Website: home-depot
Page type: billing-address
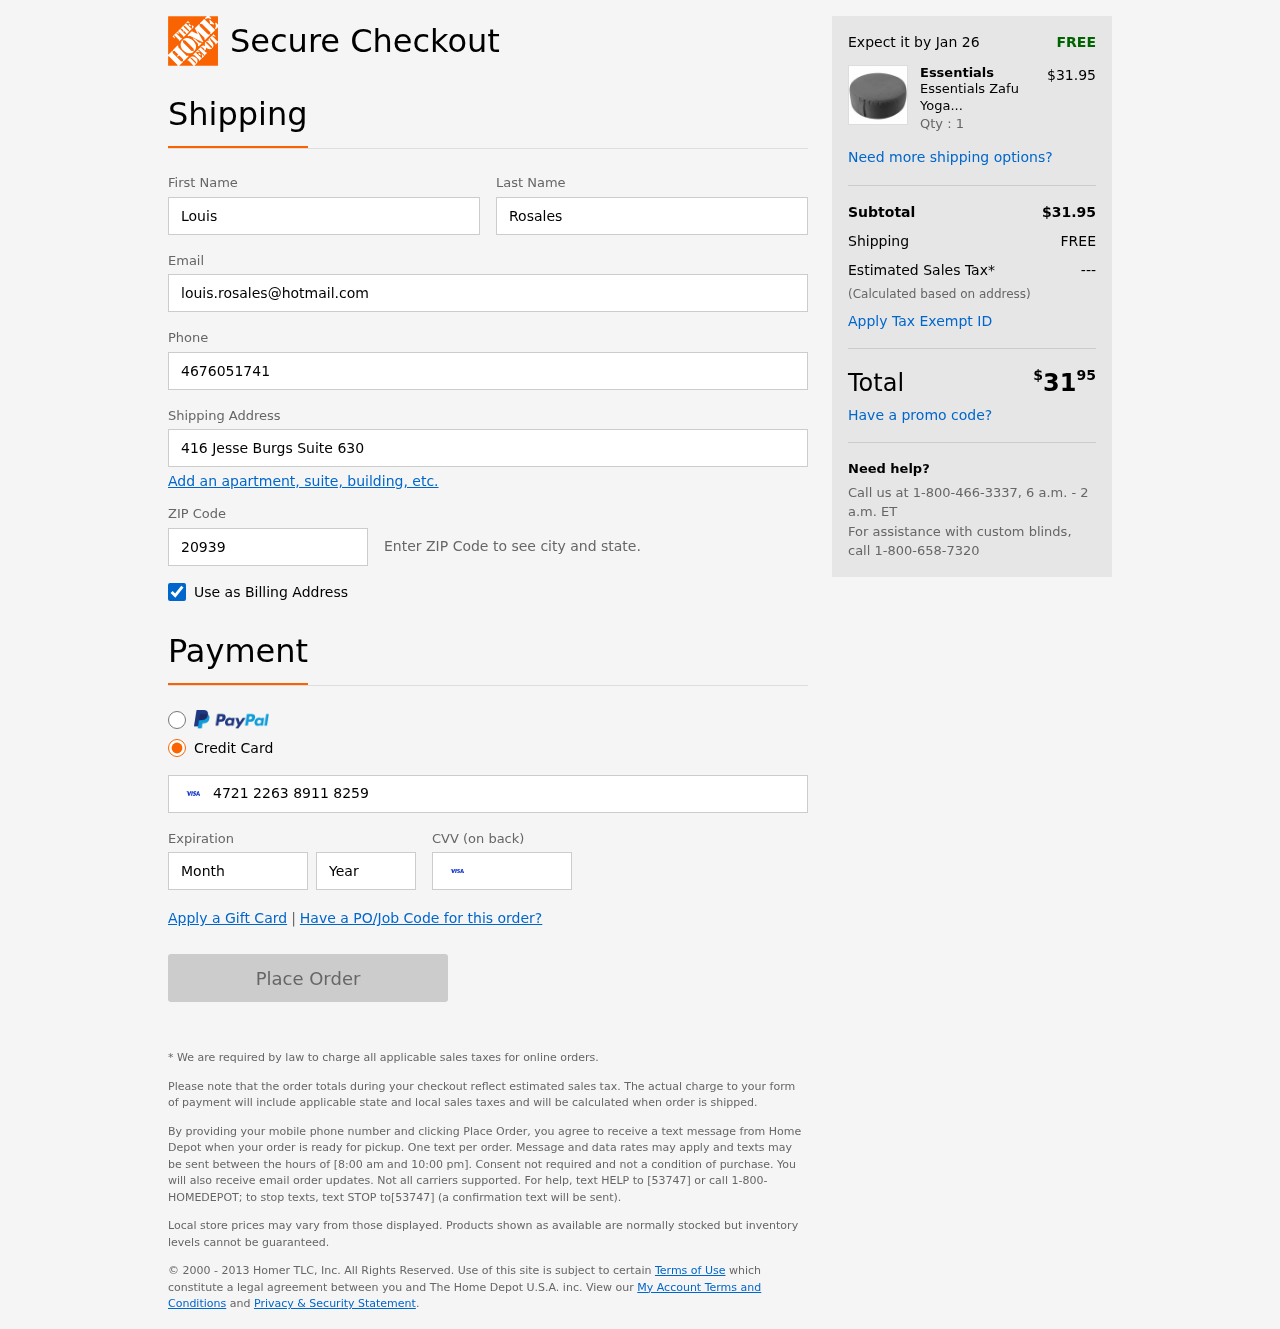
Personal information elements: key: PII_FIRSTNAME
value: Louis
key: PII_LASTNAME
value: Rosales
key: PII_EMAIL
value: louis.rosales@hotmail.com
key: PII_PHONE
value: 4676051741
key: PII_STREET
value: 416 Jesse Burgs Suite 630
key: PII_POSTCODE
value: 20939
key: PII_CARD_NUMBER
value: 4721 2263 8911 8259
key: PII_CARD_EXPIRY_MONTH
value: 04
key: PII_CARD_CVV
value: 921
Product elements: key: PRODUCT1_BRAND
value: Essentials
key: PRODUCT1_NAME
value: Essentials Zafu Yoga Bolster Pillow (Grey)
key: PRODUCT1_PRICE
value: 31.95
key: PRODUCT1_QUANTITY
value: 1
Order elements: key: ORDER_DELIVERY_DATE
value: Jan 26
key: ORDER_SUBTOTAL
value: $31.95
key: ORDER_SHIPPING_COST
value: FREE
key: ORDER_TAX
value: ---
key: ORDER_TOTAL2
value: $3195